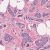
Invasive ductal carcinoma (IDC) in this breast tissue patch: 1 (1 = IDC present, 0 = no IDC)